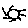
Label: sun